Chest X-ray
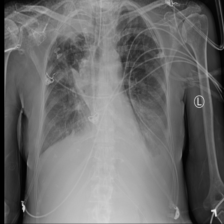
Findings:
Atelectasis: positive
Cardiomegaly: negative
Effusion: negative
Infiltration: negative
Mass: negative
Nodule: negative
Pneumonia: negative
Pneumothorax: negative
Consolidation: positive
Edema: negative
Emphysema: negative
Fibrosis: negative
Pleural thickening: negative
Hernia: negative